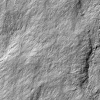
Atmospheric dust classification: not_dusty